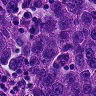
Metastatic tissue present: yes